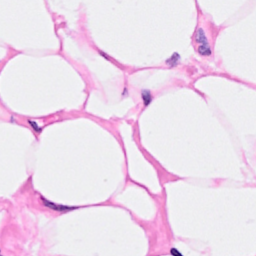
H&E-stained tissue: Breast